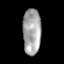
Tissue: skin
Cell type: Epithelial cells
Senescence score: 0.8127
Nuclear area (px): 811
Mean DAPI intensity: 167.496